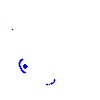
Particle: kaon